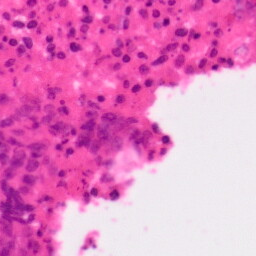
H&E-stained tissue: Colon